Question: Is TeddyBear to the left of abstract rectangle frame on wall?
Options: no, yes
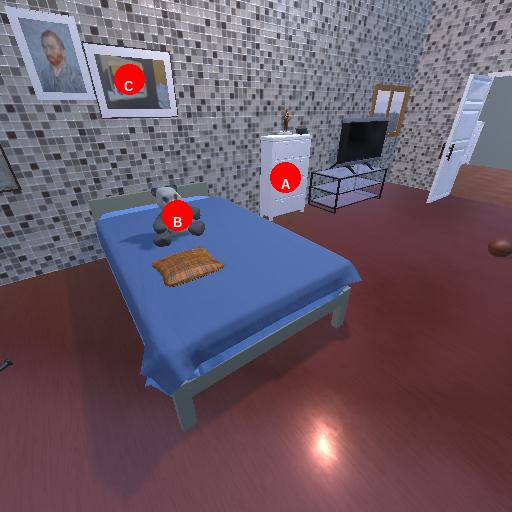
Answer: no